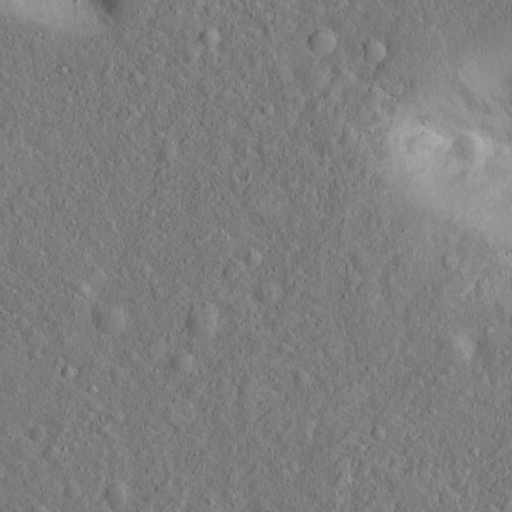
Classes present: Background, Cone